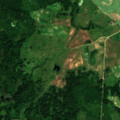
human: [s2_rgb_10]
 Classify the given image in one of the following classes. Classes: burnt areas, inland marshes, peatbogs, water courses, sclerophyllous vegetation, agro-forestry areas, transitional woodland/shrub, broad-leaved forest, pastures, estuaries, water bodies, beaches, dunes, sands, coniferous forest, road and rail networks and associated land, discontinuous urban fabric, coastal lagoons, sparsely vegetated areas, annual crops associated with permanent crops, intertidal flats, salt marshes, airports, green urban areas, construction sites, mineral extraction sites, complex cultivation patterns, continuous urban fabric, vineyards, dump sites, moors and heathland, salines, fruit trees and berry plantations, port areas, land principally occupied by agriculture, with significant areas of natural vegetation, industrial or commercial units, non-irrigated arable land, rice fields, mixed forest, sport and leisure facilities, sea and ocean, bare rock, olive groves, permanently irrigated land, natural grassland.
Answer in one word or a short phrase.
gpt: non-irrigated arable land, pastures, land principally occupied by agriculture, with significant areas of natural vegetation, mixed forest, transitional woodland/shrub